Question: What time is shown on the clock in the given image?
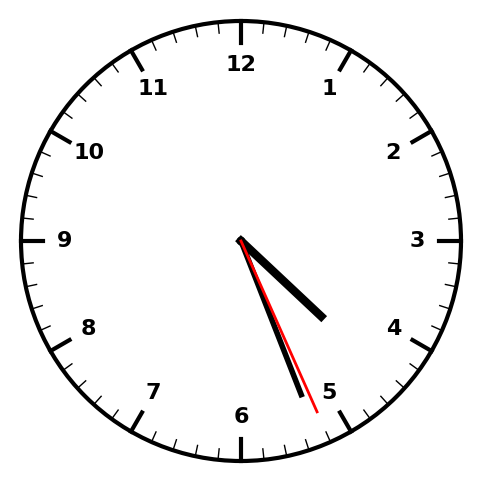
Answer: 04:26:26